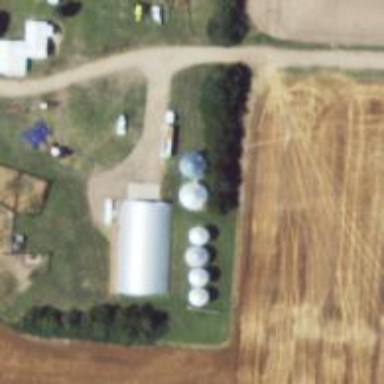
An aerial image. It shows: Silo.